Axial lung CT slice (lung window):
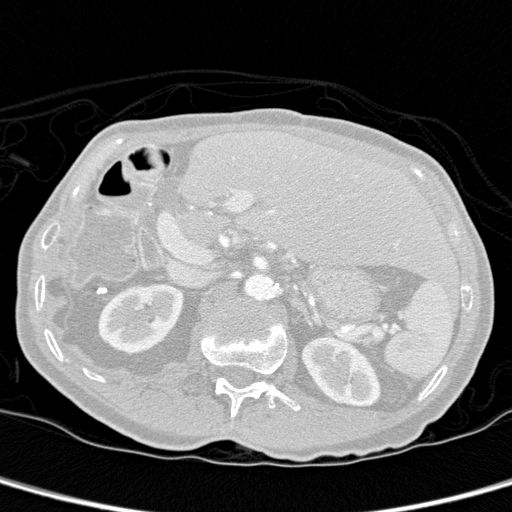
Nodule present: no